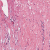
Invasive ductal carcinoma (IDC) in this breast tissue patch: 1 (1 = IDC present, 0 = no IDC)